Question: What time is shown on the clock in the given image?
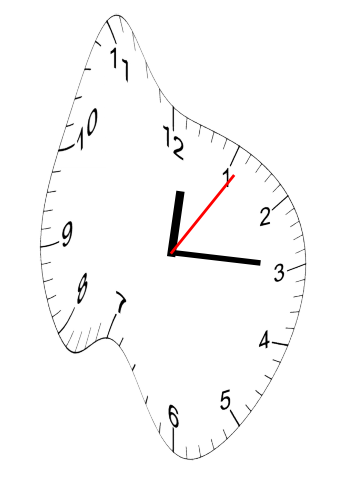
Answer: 12:15:06